Question: After Enabling Client Validation, Why is the DropDownList or the String Properties not being Validated client side? Using EF 6.1, MVC 5 VS2012.
Here is my EF Class
'''
//------------------------------------------------------------------------------
// <auto-generated>
// This code was generated from a template.
//
// Manual changes to this file may cause unexpected behavior in your application.
// Manual changes to this file will be overwritten if the code is regenerated.
// </auto-generated>
//------------------------------------------------------------------------------
namespace SampleApp.Models
{
using System;
using System.Collections.Generic;
public partial class Business
{
public int BusinessKeyId { get; set; }
public string BusinessName { get; set; }
public string BusinessType { get; set; }
public int ContactId { get; set; }
public virtual Contact Contact { get; set; }
}
}
'''
My Controller Actions
'''
// GET: /Business/
public ActionResult Index()
{
var businesses = _db.Businesses.Include(b => b.Contact);
return View(businesses.ToList());
}
// GET: /Business/Create
public ActionResult Create()
{
ViewBag.ContactId = new SelectList(_db.Contacts, "ContactId", "Name");
return View();
}
// POST: /Business/Create
[HttpPost]
[ValidateAntiForgeryToken]
public ActionResult Create([Bind(Include="BusinessKeyId,BusinessName,BusinessType,ContactId")] Business business)
{
if (ModelState.IsValid)
{
_db.Businesses.Add(business);
_db.SaveChanges();
return RedirectToAction("Index");
}
ViewBag.ContactId = new SelectList(_db.Contacts, "ContactId", "Name", business.ContactId);
return View(business);
}
'''
And My View
'''
@model SampleApp.Models.Business
@{
ViewBag.Title = "Create";
Layout = "~/Views/Shared/_Layout.cshtml";
}
<script src="~/Scripts/jquery-2.1.0.min.js"></script>
<script src="~/Scripts/jquery.validate.min.js"></script>
<script src="~/Scripts/jquery.validate.unobtrusive.min.js"></script>
<h2>Create</h2>
@using (Html.BeginForm())
{
@Html.AntiForgeryToken()
<div class="form-horizontal">
<h4>Business</h4>
<hr />
@Html.ValidationSummary(true)
<div class="form-group">
@Html.LabelFor(model => model.BusinessKeyId, new { @class = "control-label col-md-2" })
<div class="col-md-10">
@Html.EditorFor(model => model.BusinessKeyId)
@Html.ValidationMessageFor(model => model.BusinessKeyId)
</div>
</div>
<div class="form-group">
@Html.LabelFor(model => model.BusinessName, new { @class = "control-label col-md-2" })
<div class="col-md-10">
@Html.EditorFor(model => model.BusinessName)
@Html.ValidationMessageFor(model => model.BusinessName)
</div>
</div>
<div class="form-group">
@Html.LabelFor(model => model.BusinessType, new { @class = "control-label col-md-2" })
<div class="col-md-10">
@Html.EditorFor(model => model.BusinessType)
@Html.ValidationMessageFor(model => model.BusinessType)
</div>
</div>
<div class="form-group">
@Html.LabelFor(model => model.ContactId, "ContactId", new { @class = "control-label col-md-2" })
<div class="col-md-10">
@Html.DropDownList("ContactId", String.Empty)
@Html.ValidationMessageFor(model => model.ContactId)
</div>
</div>
<div class="form-group">
<div class="col-md-offset-2 col-md-10">
<input type="submit" value="Create" class="btn btn-default" />
</div>
</div>
</div>
}
<div>
@Html.ActionLink("Back to List", "Index")
</div>
@section Scripts {
@Scripts.Render("~/bundles/jqueryval")
}
'''
Here is a snippet of the validation where the id is only being validated

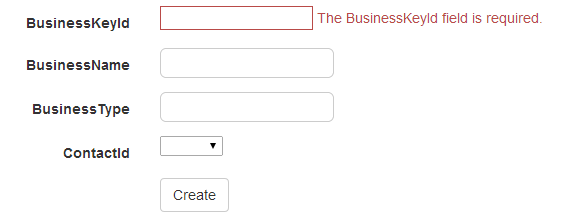
Answer: In your class, the model you need to add the attribute 'Required'. As EF consider the first one as the key, that is why you only have for the first one:
Try like this:
'''
public partial class Business
{
[Key] //And this one should be the key
public int BusinessKeyId { get; set; }
[Required]
public string BusinessName { get; set; }
[Required]
public string BusinessType { get; set; }
[Required]
public int ContactId { get; set; }
public virtual Contact Contact { get; set; }
}
'''
Note for the first property your 'BusinessKeyId' you could also let the database generate that to avoid duplicate. If you want that just ask so I can Edit my answer. But for now I think It should work.